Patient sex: M
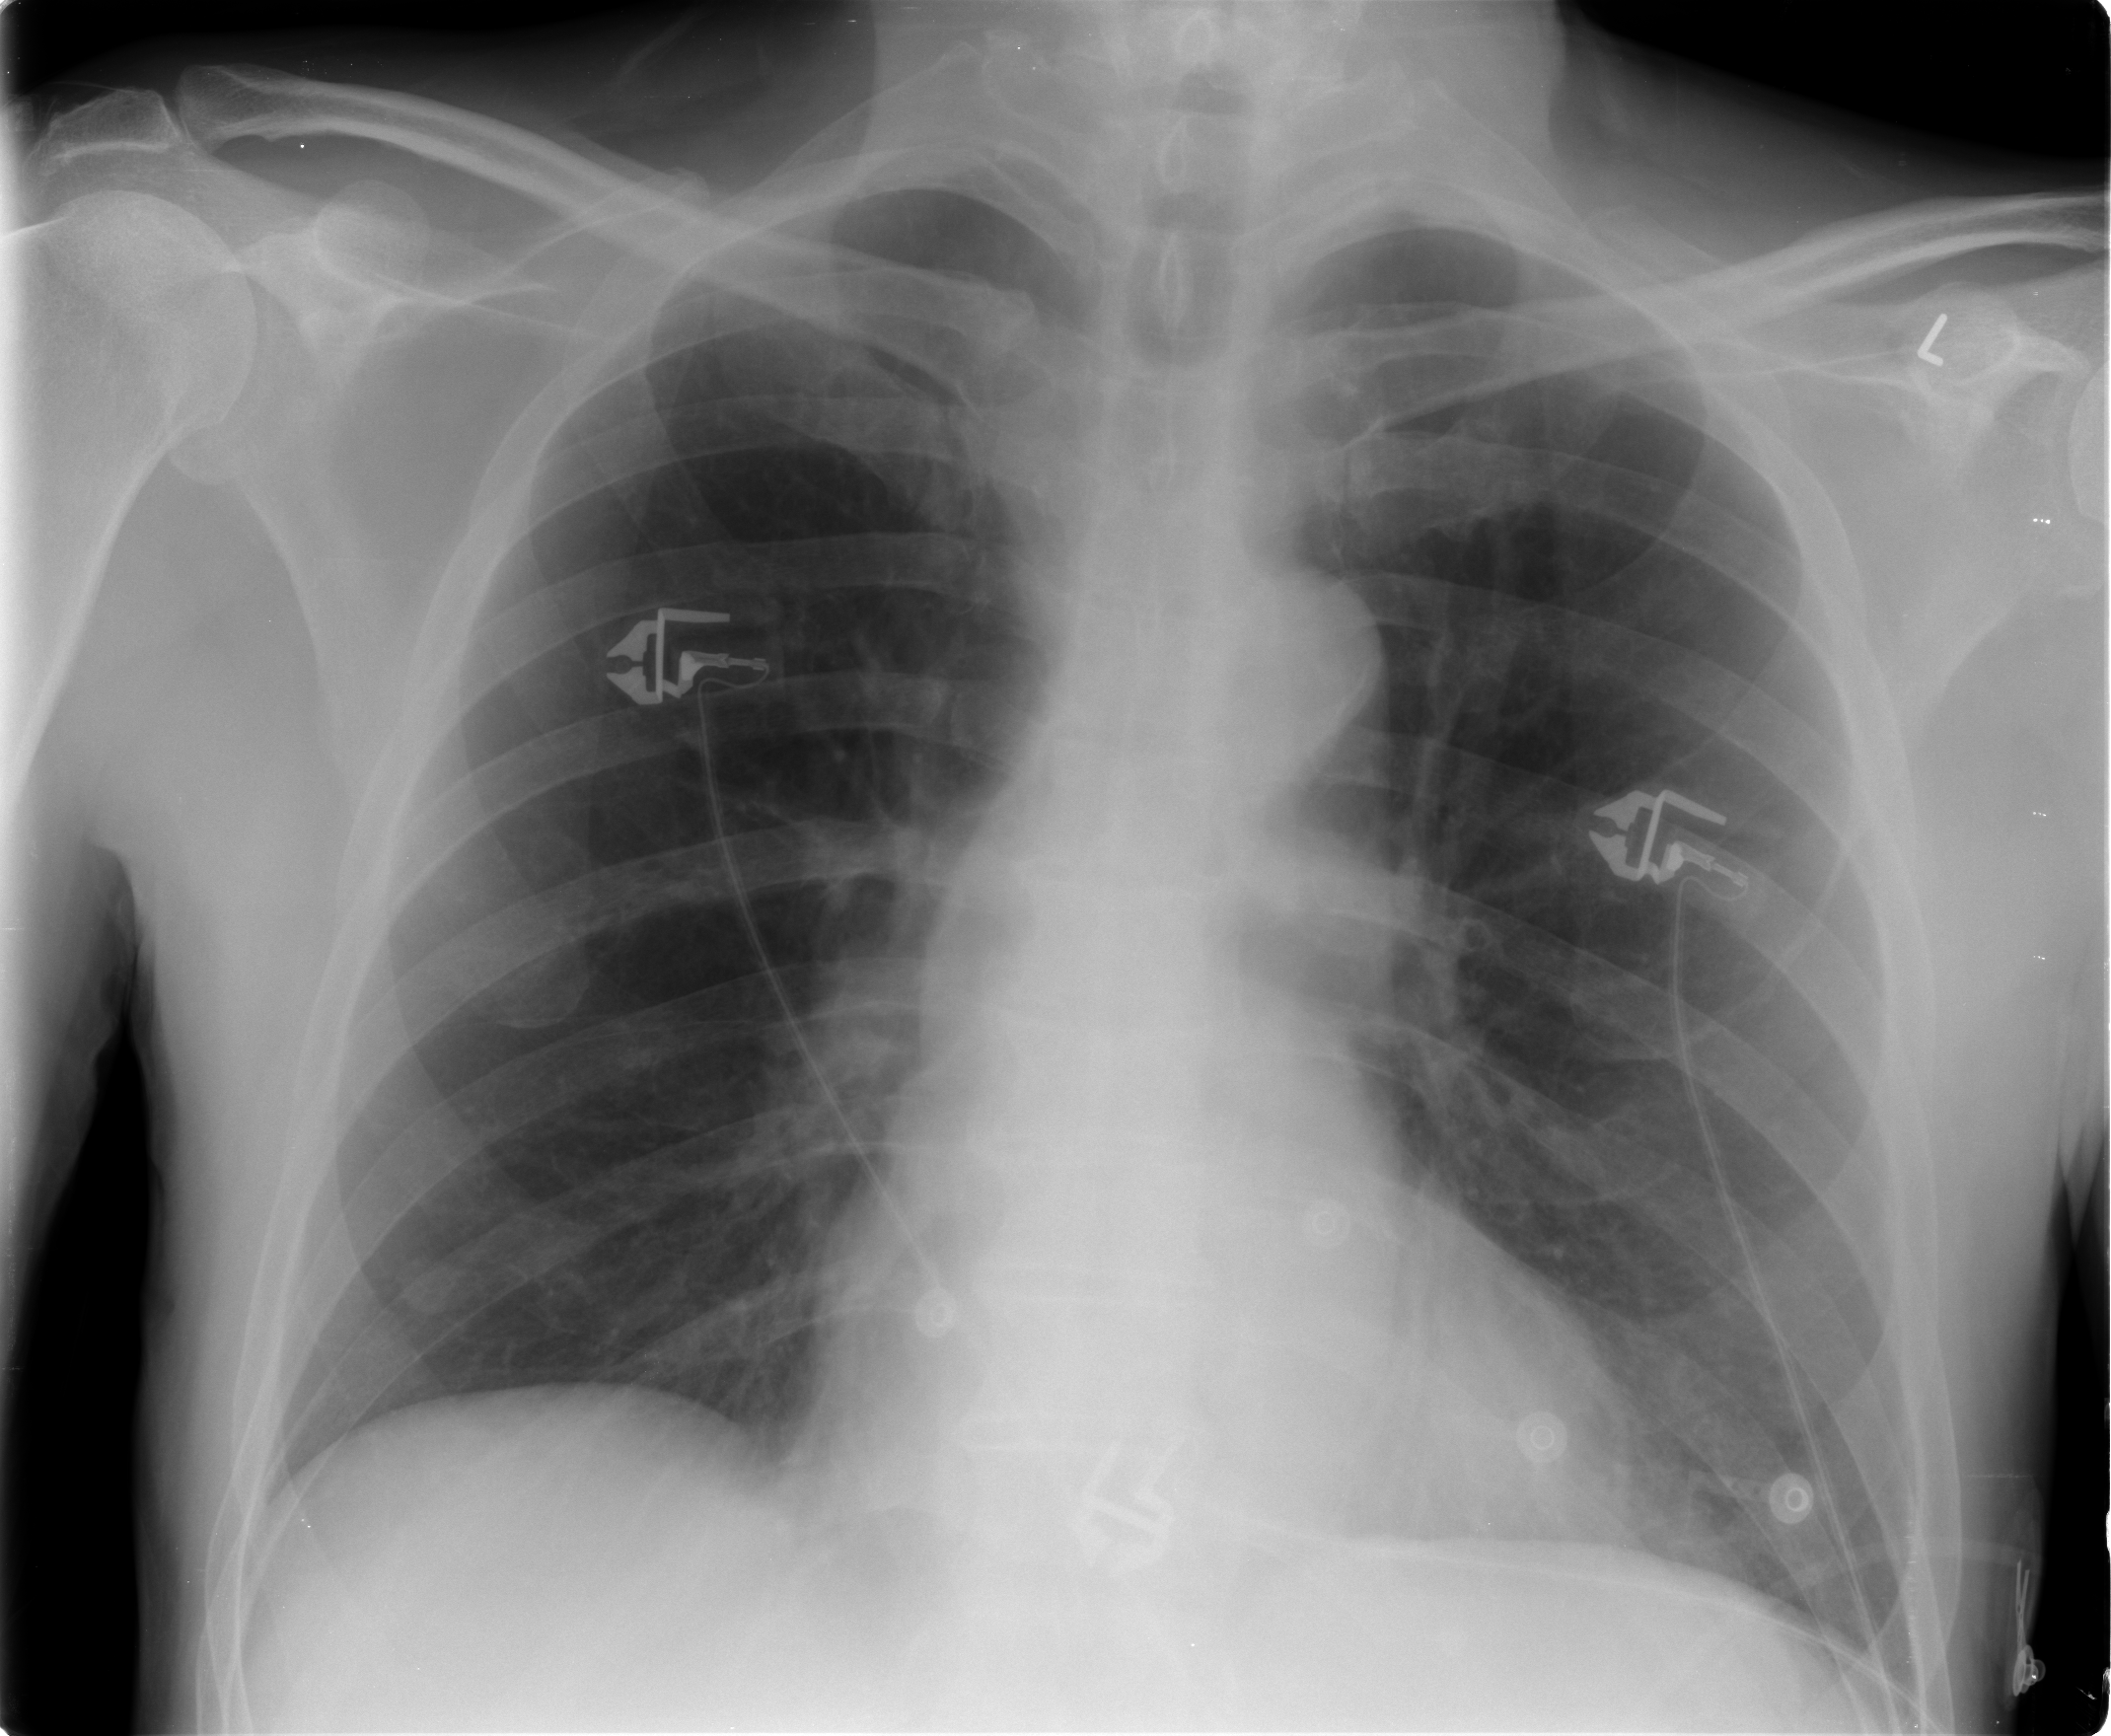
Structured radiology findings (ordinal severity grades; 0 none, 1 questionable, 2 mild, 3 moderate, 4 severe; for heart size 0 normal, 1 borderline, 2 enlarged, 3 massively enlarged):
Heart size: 0
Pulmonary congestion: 1
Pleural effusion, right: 0
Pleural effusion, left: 0
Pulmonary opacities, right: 0
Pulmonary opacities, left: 0
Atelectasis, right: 0
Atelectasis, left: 0